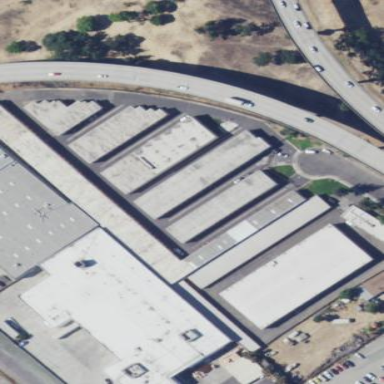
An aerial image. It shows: Storage rental shop.